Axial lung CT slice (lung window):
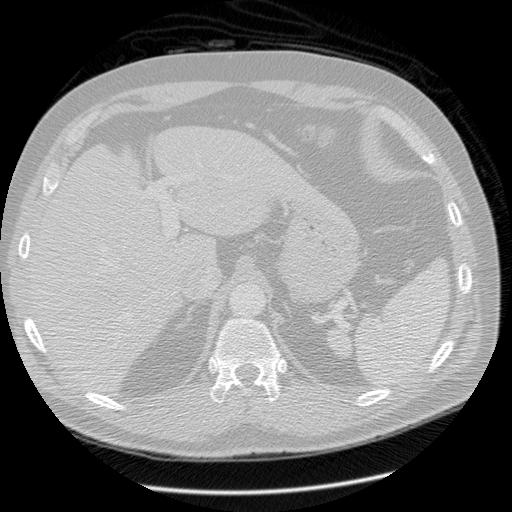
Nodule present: no